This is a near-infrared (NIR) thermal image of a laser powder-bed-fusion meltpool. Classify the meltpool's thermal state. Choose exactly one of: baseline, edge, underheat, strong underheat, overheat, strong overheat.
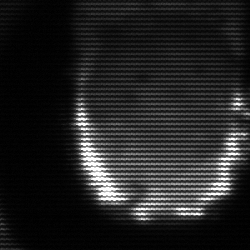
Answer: baseline